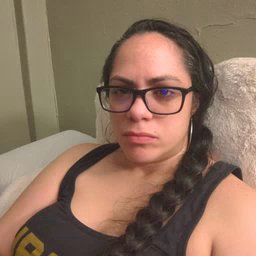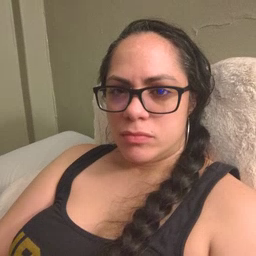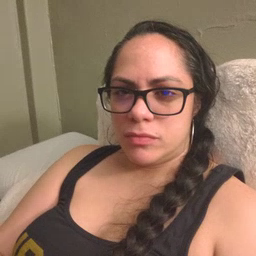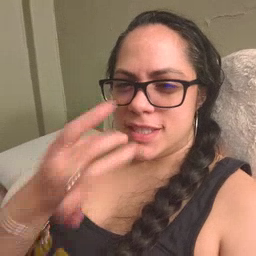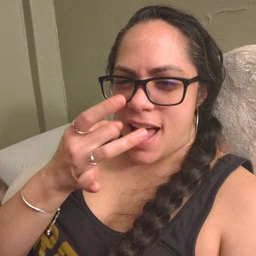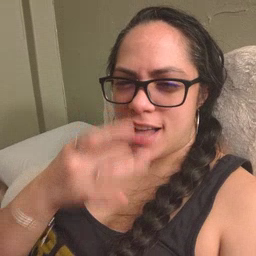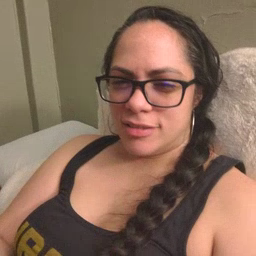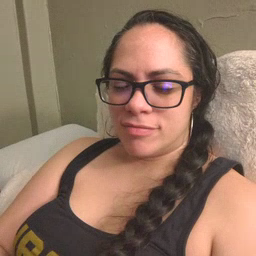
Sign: snack